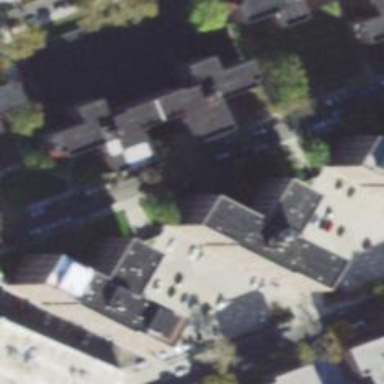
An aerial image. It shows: Sidewalk.